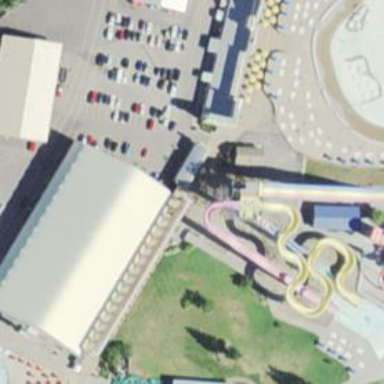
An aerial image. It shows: Water slide attraction.